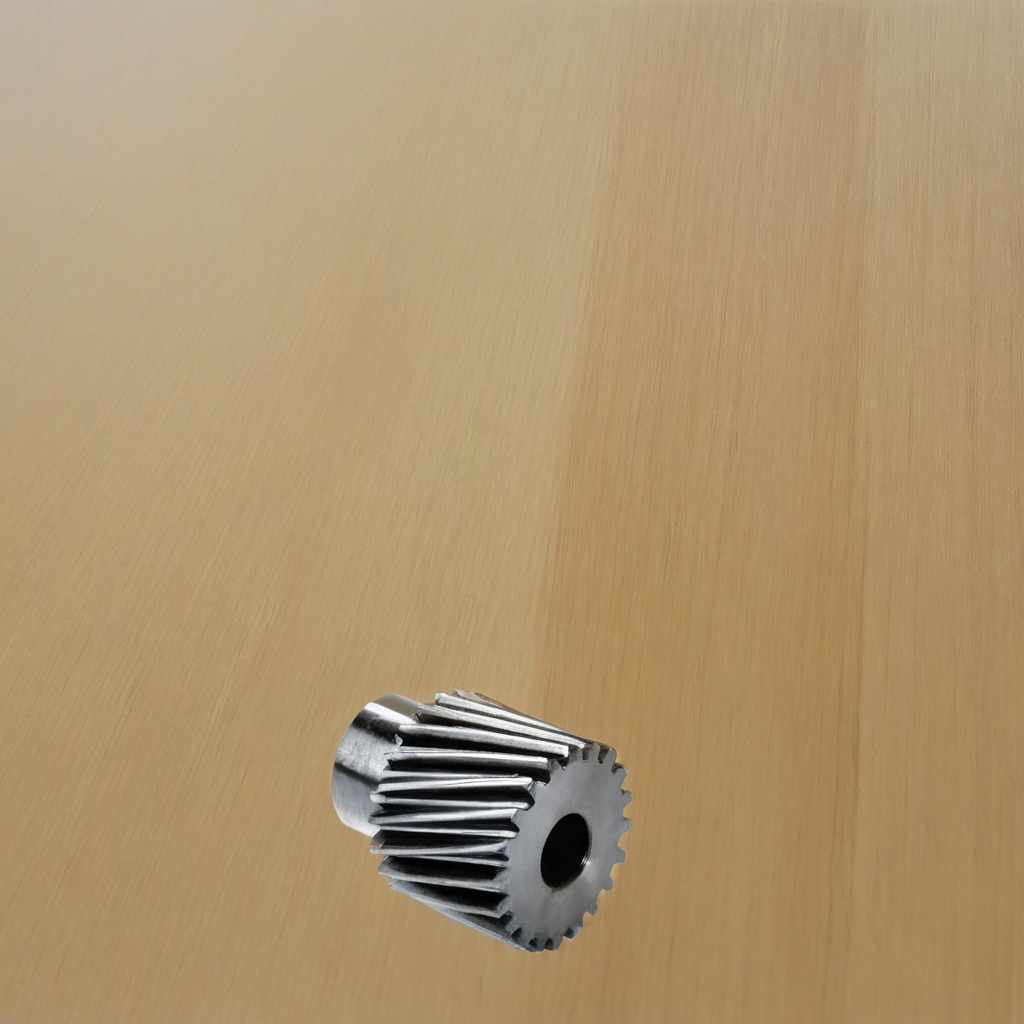
A steel gear with teeth is lying on the plywood surface in a paint workshop lit by afternoon window light.